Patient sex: M
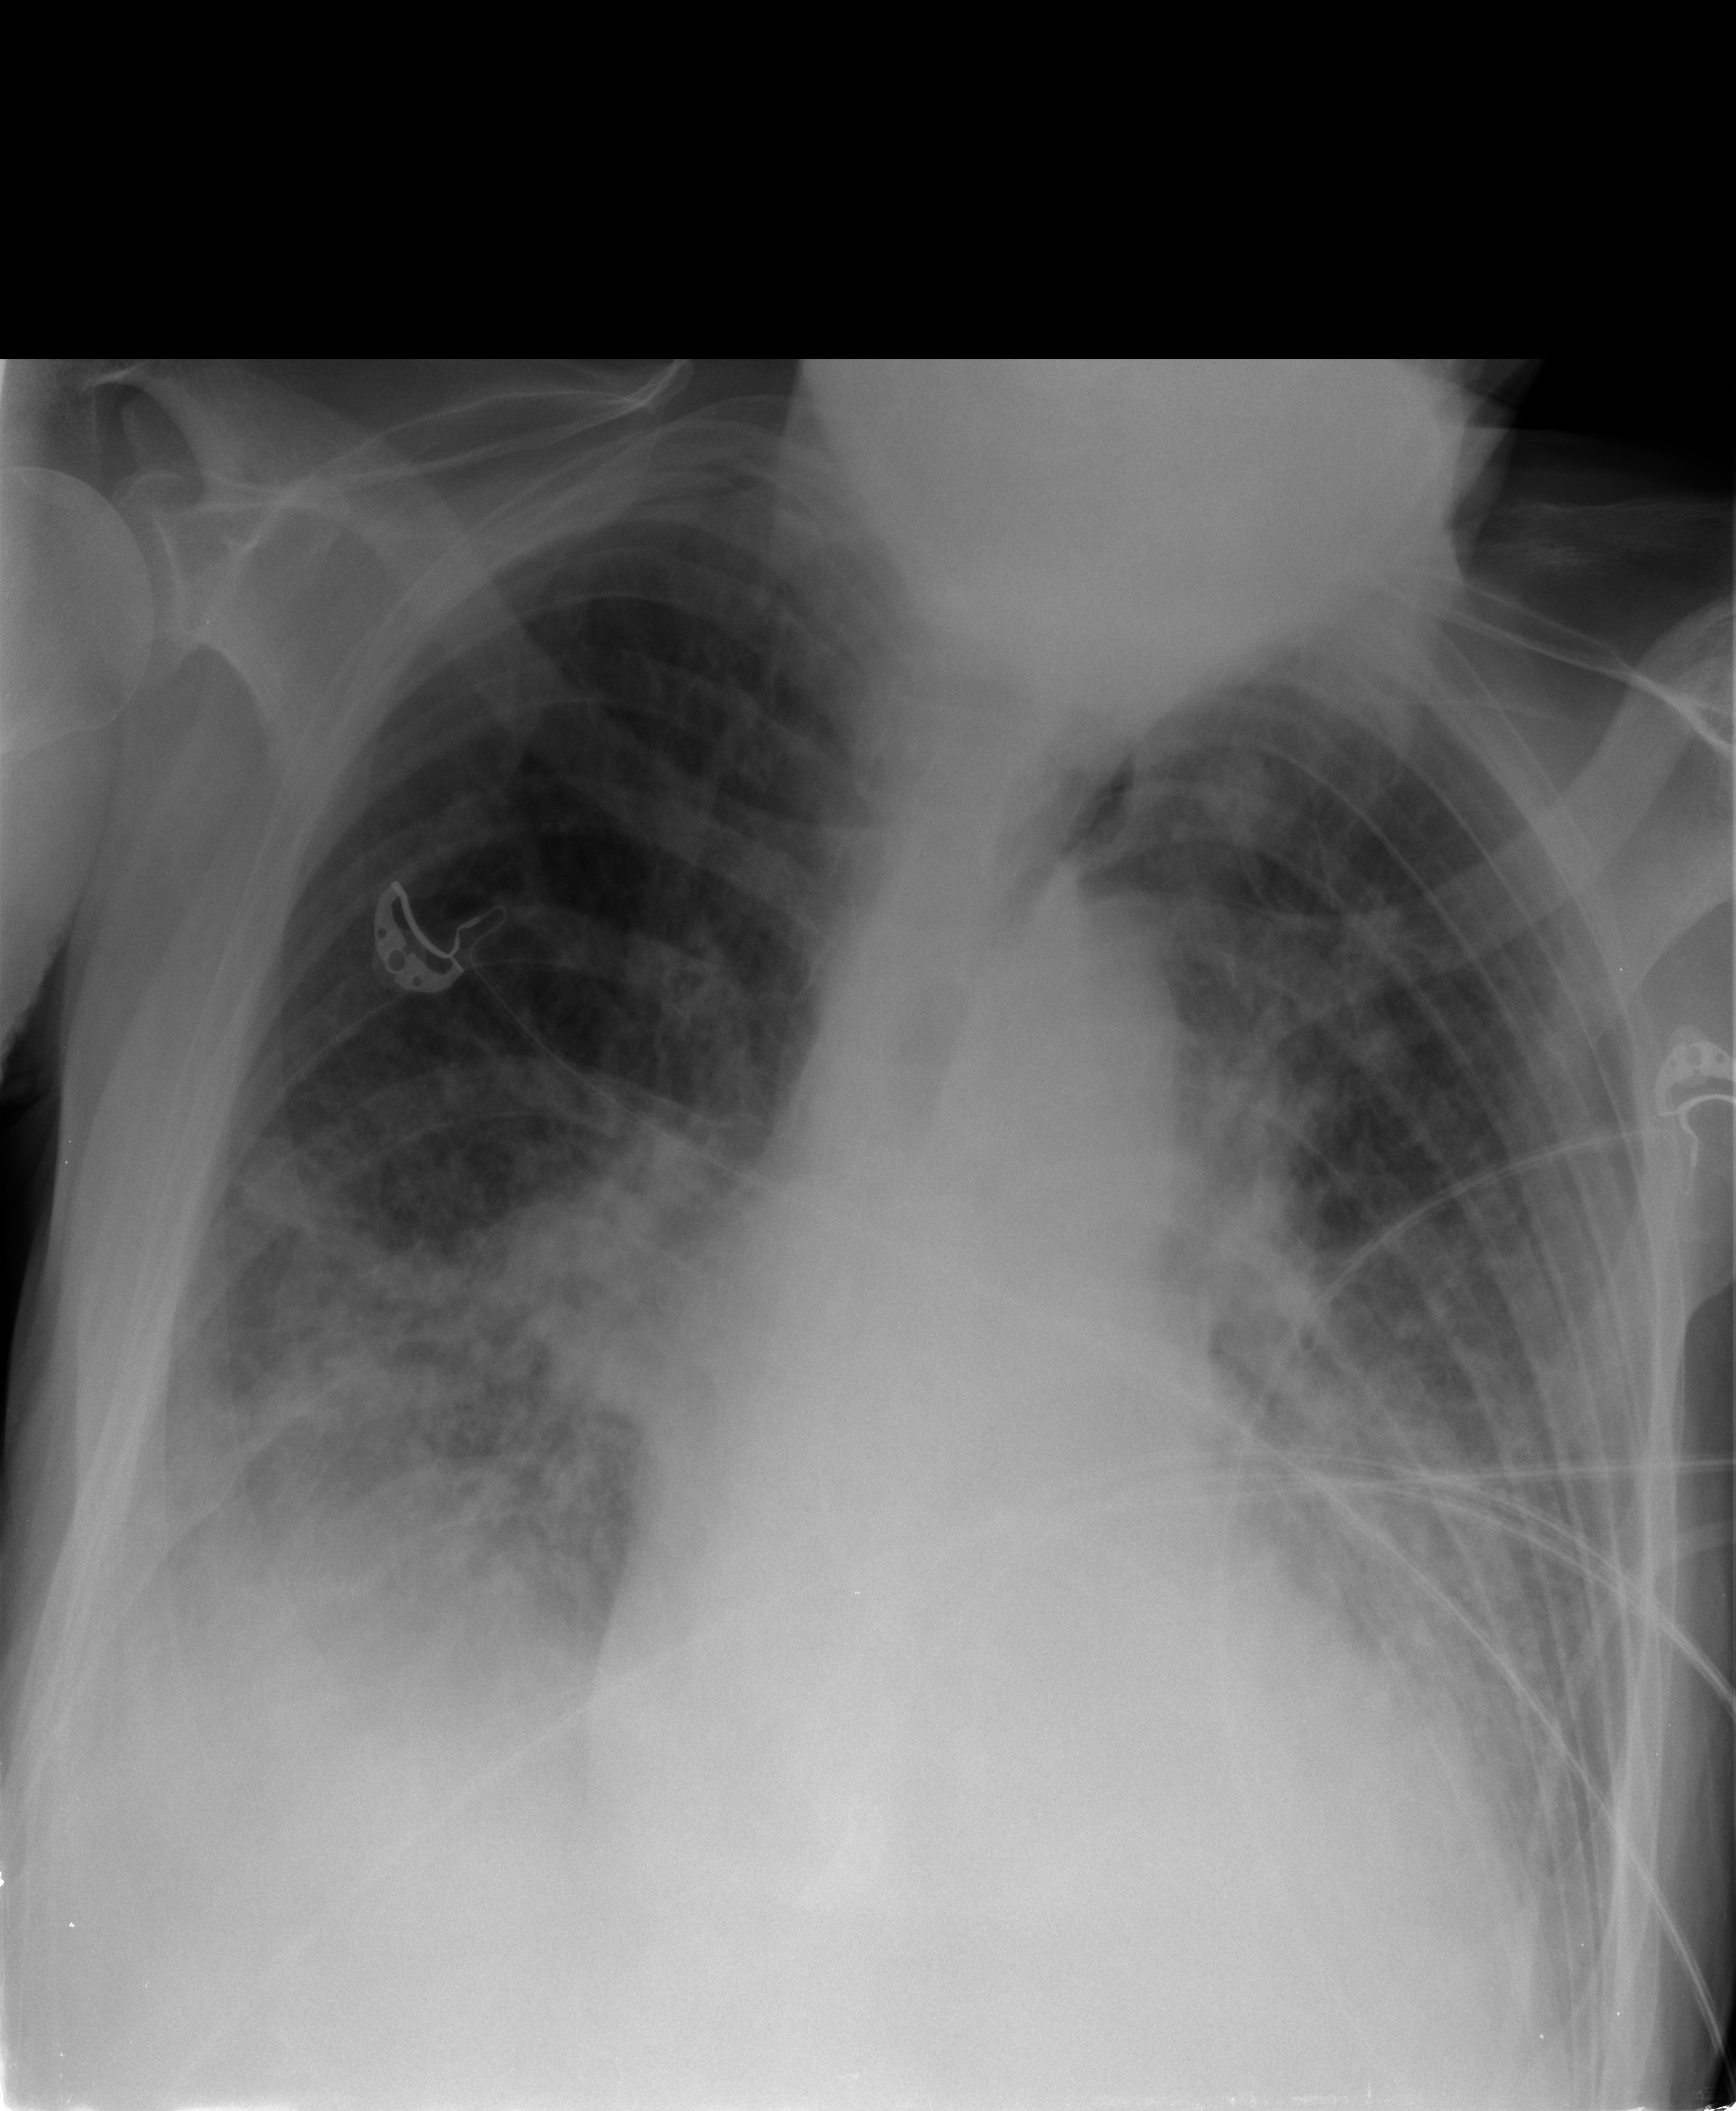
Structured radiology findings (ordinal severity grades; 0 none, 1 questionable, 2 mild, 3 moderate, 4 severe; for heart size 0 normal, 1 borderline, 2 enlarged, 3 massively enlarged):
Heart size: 2
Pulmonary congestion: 3
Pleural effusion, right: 3
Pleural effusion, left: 2
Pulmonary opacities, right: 3
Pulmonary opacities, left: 3
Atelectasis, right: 2
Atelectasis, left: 2